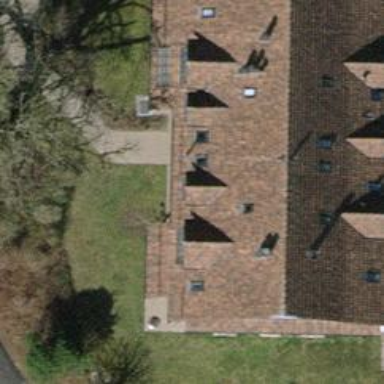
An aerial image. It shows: Terrace building.